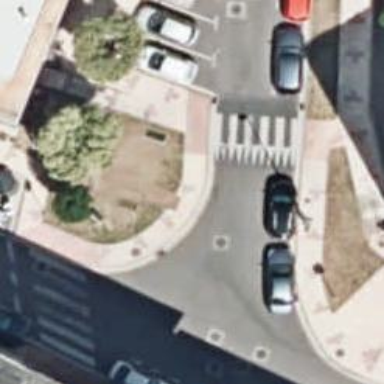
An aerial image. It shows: Uncontrolled crossing with bump for traffic calming.